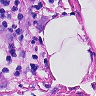
Metastatic tissue present: yes